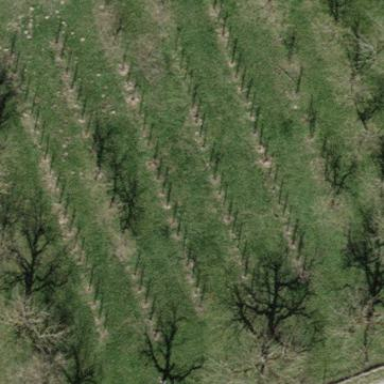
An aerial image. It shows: Orchard.